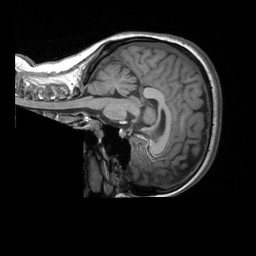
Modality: T1w
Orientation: sagittal
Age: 23
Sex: female